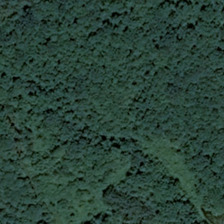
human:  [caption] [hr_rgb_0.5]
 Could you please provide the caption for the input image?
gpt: the forest is covered by green trees, grasses and other plants .

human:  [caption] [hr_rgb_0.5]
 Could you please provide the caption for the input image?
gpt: many green trees are in a forest .

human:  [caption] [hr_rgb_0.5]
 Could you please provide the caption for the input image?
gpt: many green trees are in a forest .

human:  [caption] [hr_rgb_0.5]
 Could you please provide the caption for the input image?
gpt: the forest is covered by green trees, grasses and other plants .

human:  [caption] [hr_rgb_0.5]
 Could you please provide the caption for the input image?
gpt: many green trees are in a forest .